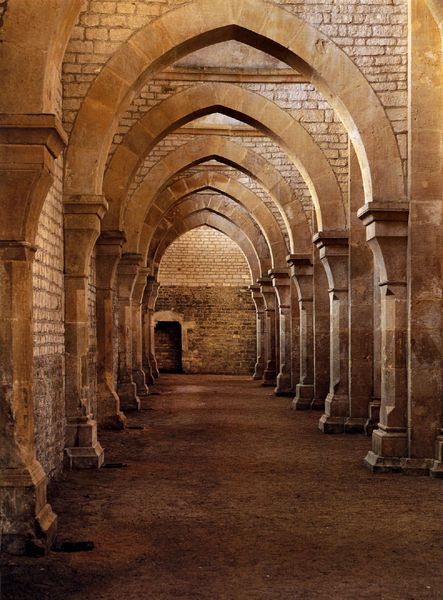
Titel: Ehemaliges Zisterzienserkloster in Fontenay (Burgund)
Standort: Fontenay, Zisterzienserabtei (EU - F - Burgund)
Schlagwörter: schatten, ocker, braun, licht, pfeiler, säulen, tür, gebäude, beige, wand, architektur, sockel, stein, steine, innenraum, kirche, boden, gotik, schiff, bogen, perspektive, mauer, ziegel, durchgang, tor, halle, foto, fotografie, bögen, gang, keller, nische, gewölbe, kloster, kapitelle, kapitell, gemäuer, sandstein, spitzbogen, spitzbögen, romanik, absatz, gothik, säulengang, krypta, wandelgang, bebäude, sälen, gewölbegang, scher, rstich, wandvertierfung, fotobogen